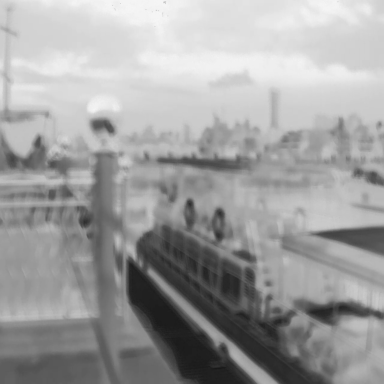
There is a container_ship in the infrared image.